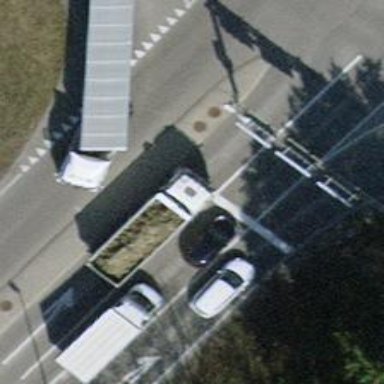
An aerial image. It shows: Road with traffic signals.